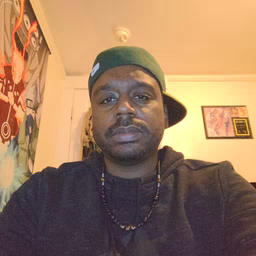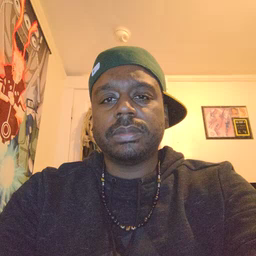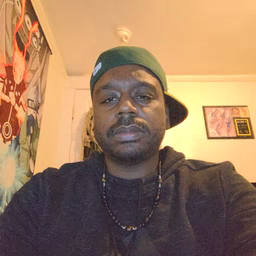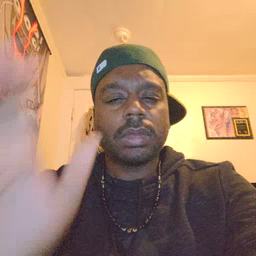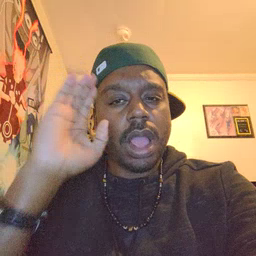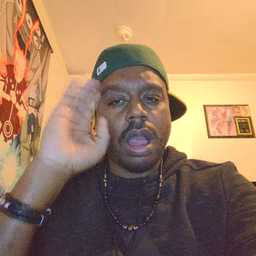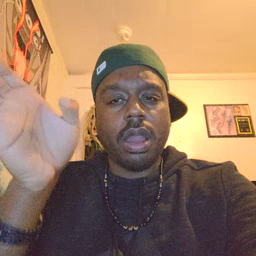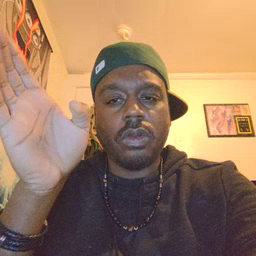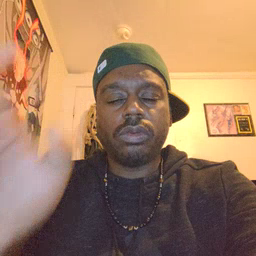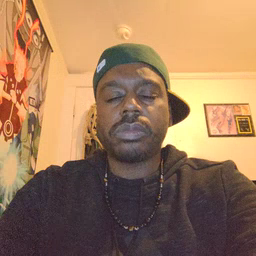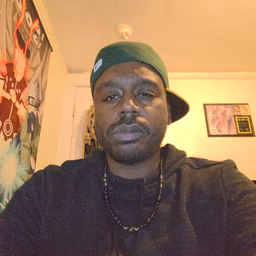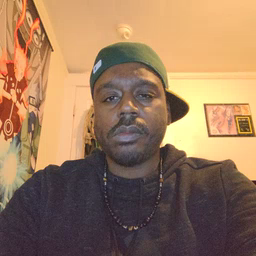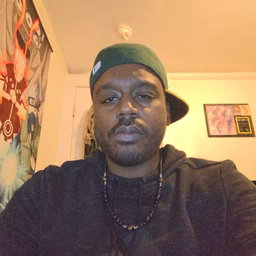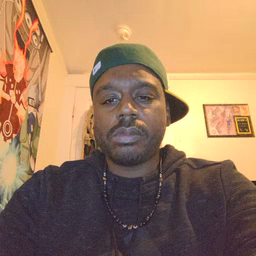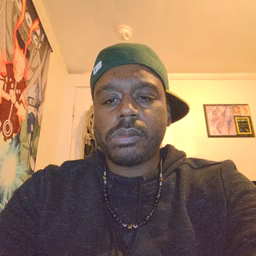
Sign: hello